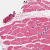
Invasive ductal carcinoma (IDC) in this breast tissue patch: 0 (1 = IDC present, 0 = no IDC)